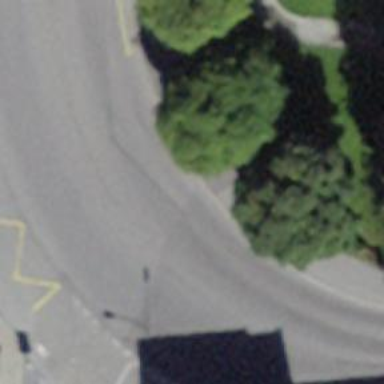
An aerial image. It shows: Bus stop with platform for public transport.